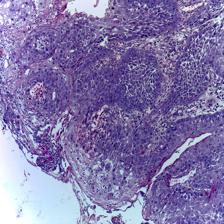
Diagnosis: OSCC